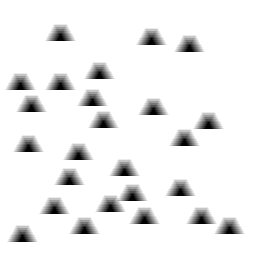
Squares: 0
Triangles: 25
Stars: 0
Total shapes: 25